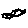
Label: car